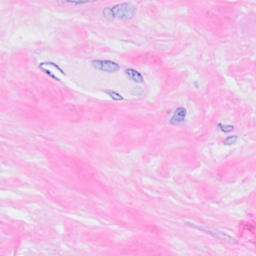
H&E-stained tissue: Breast